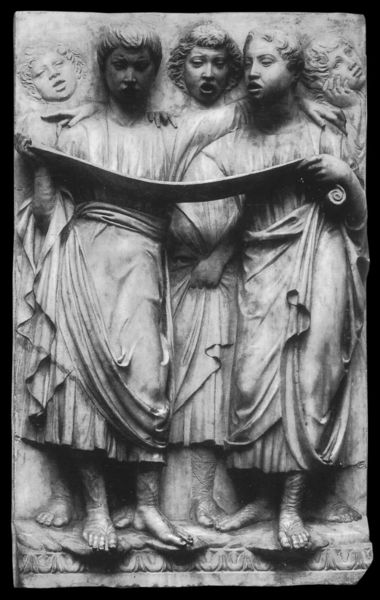
Titel: Cantoria
Künstler: Luca della Robbia
Institution: Florenz, Museo dell´Opera del Duomo
Schlagwörter: gruppe, hand, mann, nackt, frauen, menschen, mädchen, frau, kleid, kleider, köpfe, marmor, mund, tuch, ornament, gesichter, jung, band, barock, falten, gesicht, sockel, stein, fünf, gewand, haare, mantel, gewänder, blatt, gesang, engel, relief, füße, papier, noten, notenblatt, stuck, faltenwurf, steinmetz, umarmen, barfuß, rolle, singen, sänger, toga, chor, schriftrolle, geöffnet, bänder, putten, träumen, lied, relif, träumend, donatello, cancelleria, singend, basorelief, batfuß